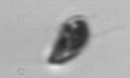
Label: flagellate